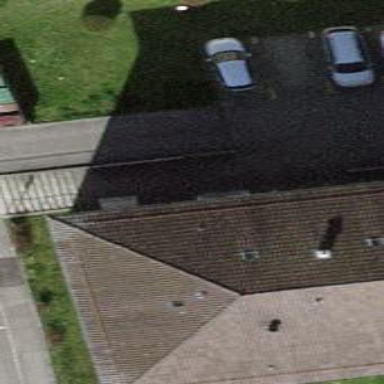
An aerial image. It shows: Apartments building with pyramidal roof.